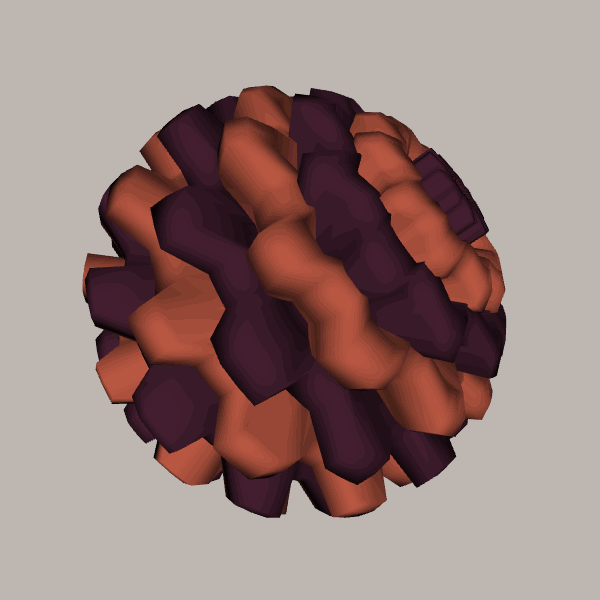
Background: light